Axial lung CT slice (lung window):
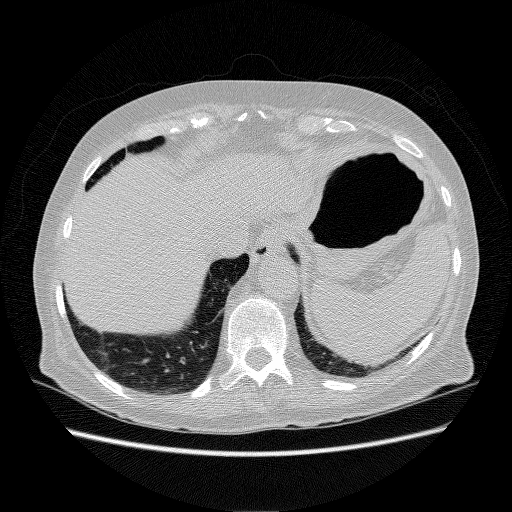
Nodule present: no